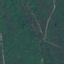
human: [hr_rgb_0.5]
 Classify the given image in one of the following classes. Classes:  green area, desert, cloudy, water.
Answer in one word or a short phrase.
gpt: green area